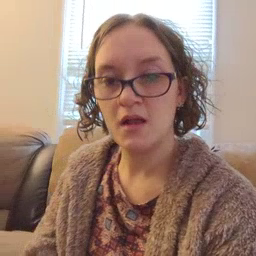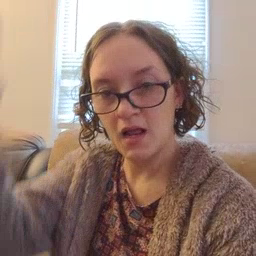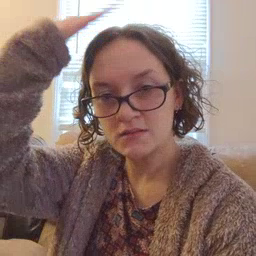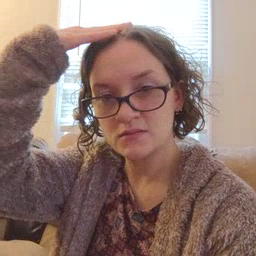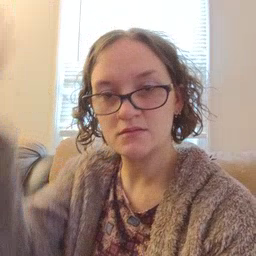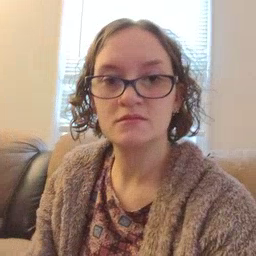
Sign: hat